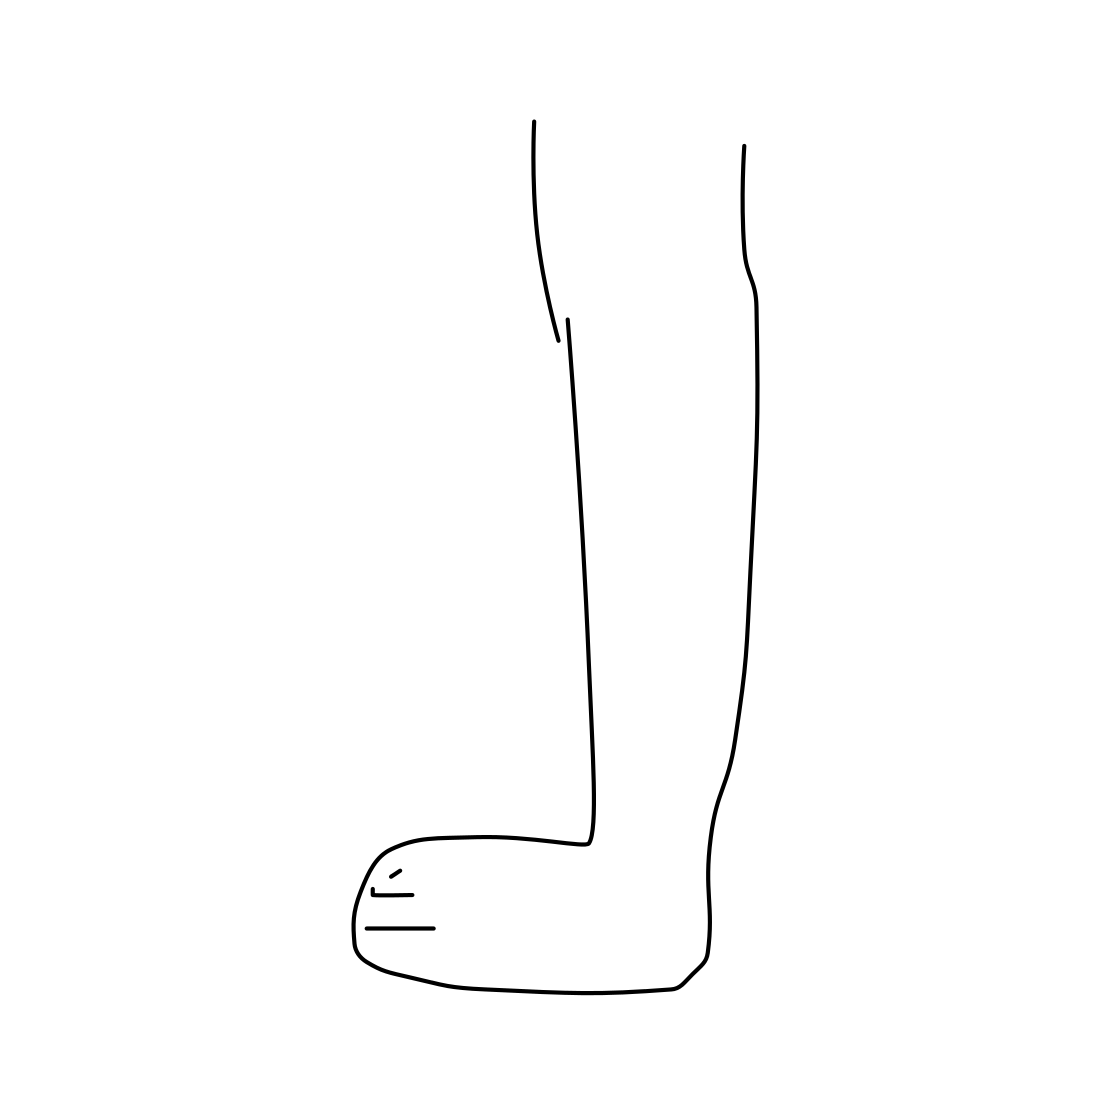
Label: foot